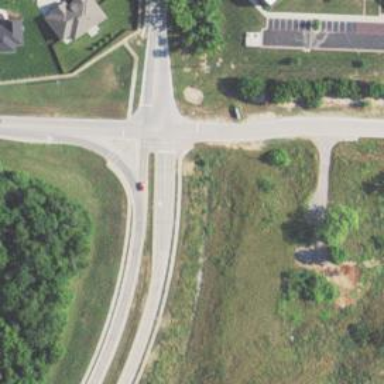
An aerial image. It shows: Secondary link road.